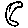
Label: moon